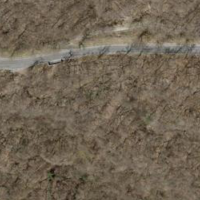
EUNIS habitat code: 44
Species observed at this site:
Viola riviniana